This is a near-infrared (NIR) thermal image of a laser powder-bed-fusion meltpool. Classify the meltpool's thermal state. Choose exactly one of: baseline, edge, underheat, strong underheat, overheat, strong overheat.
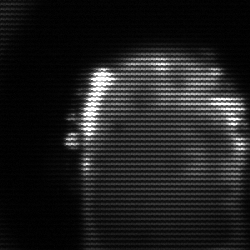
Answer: baseline